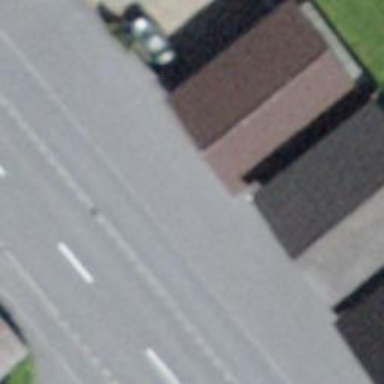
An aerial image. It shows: Bus stop with platform for public transport.